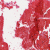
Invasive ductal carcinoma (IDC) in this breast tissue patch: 0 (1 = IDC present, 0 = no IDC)